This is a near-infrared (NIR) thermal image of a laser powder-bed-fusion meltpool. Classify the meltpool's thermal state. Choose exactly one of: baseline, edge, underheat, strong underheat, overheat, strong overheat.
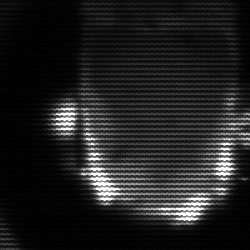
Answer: baseline